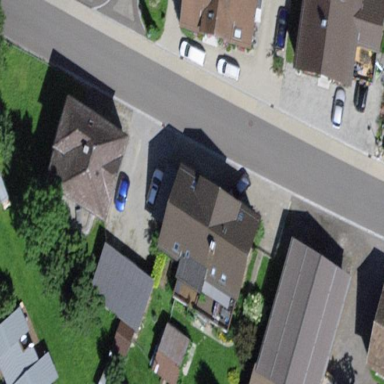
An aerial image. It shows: Detached building.